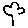
Label: tree